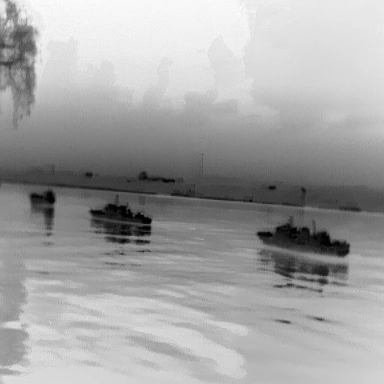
There are two warships in the infrared image.